Question: I want to show waves animation of loud speaker. There are 3 waves coming from a loudspeaker. I want to show like this :-
'''
1st wave will be shown in 1 sec,
2nd wave will be shown in 2 sec,
3rd wave will be shown in 3 sec,
and then all waves will be disappear and it will start again.
'''

I have tried following code :-
'''
$('.waves1').hide();
$('.waves2').hide();
$('.waves3').hide();
$('.waves4').hide();
function waveIt(element, times, klass, delay)
{
for (var i = 0; i < 1000; i++) {
setTimeout(function () {
$(element).show();
}, delay + (300 * i));
};
};
waveIt('.waves1', 10, 'i_waveflash1', 1000);
waveIt('.waves2', 10, 'i_waveflash2', 2000);
waveIt('.waves3', 10, 'i_waveflash3', 3000);
'''
.I want to start it again. Sorry for my bad English and any help will be appreciated.
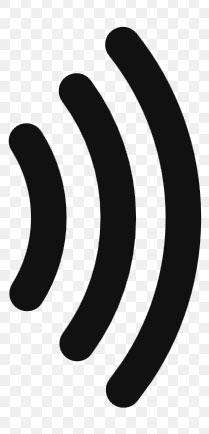
Answer: My initial impression is that you should probably use an animated GIF to do this. However, I'm not exactly sure about your use case so I will provide the javascript that can do this for you. Basically, you have to use setTimeout in a recursive way.
Here's the JS Fiddle that show it working: <URL>
'''
var showNextWave = function() {
var hiddenWaveEls = $('.waves:not(.active)');
if (hiddenWaveEls.length > 0) {
hiddenWaveEls.first().show().addClass('active');
} else {
$('.waves').hide().removeClass('active');
}
setTimeout(showNextWave, 1000);
};
setTimeout(showNextWave, 1000);
'''
'''
<div id="waves1" class="waves">1</div>
<div id="waves2" class="waves">2</div>
<div id="waves3" class="waves">3</div>
'''
'''
.waves {
display: none;
}
'''
I have created a function showNextWave that will check the state of the wave and find the next wave that needs to be displayed. State is managed using the class name active on each wave. If all waves are visible, then I hide them all and remove the active class name.
The showNextWave function is also designed to be recursive so that it executes every 1 second using the setTimeout function.